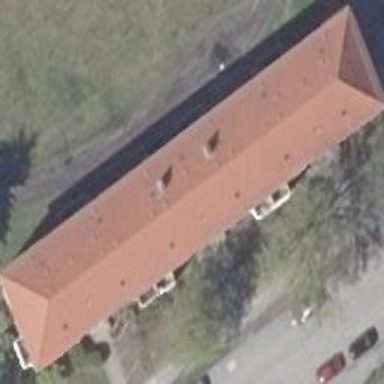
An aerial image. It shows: Image showing building with apartments.